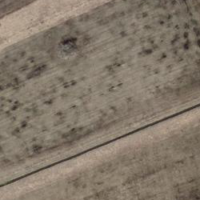
EUNIS habitat code: 16
Species observed at this site:
Pholidoptera griseoaptera
Ruspolia nitidula